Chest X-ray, PA view. Patient: 46 years old, sex M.
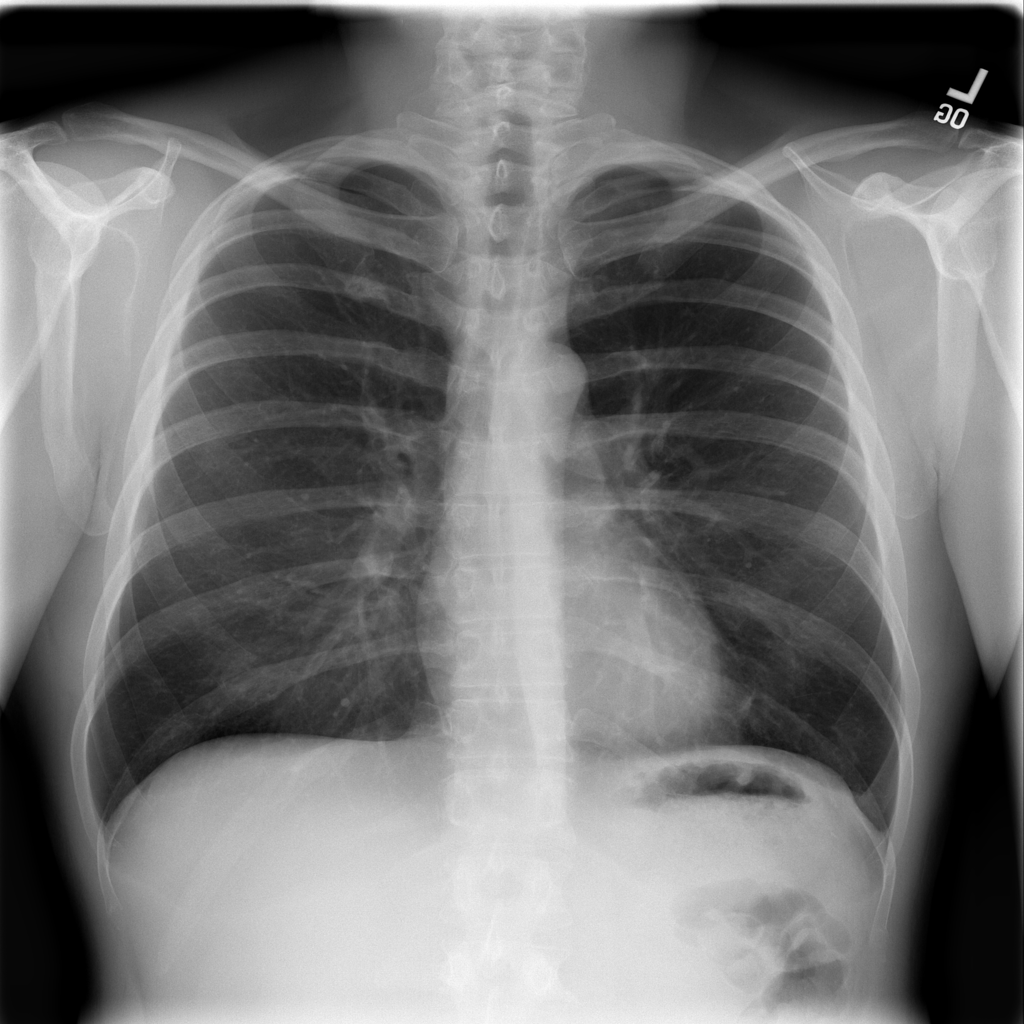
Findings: No Finding